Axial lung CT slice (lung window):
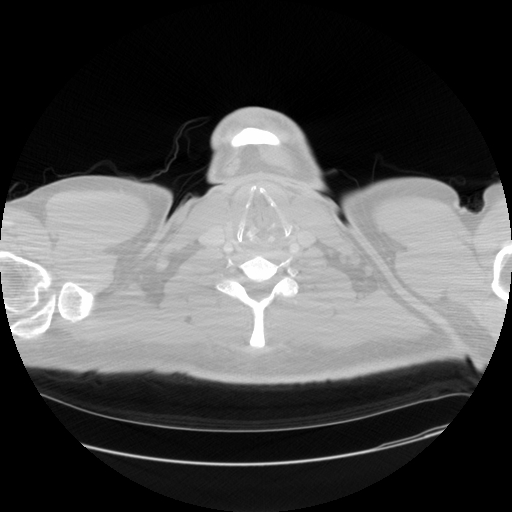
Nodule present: no